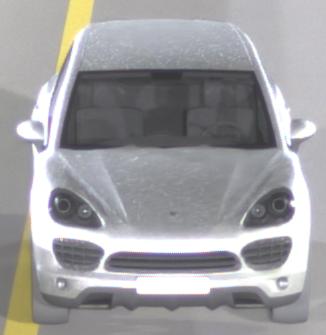
Make: Porsche
Model: Cayenne
Detailed model: Cayenne (958)
Model produced from: 2010/05
Model produced until: 2014/07
Doors: 5
Color: white
Road condition: dry road
Daytime: night
Contrast: high contrast